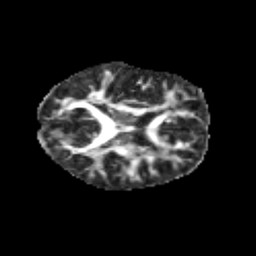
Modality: FA
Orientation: axial
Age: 8
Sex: female
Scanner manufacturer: siemens
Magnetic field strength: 3 T
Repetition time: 3.8 s
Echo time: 0.07 s